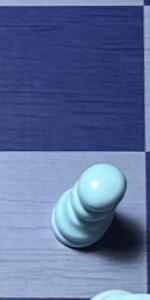
Label: Pawn_White